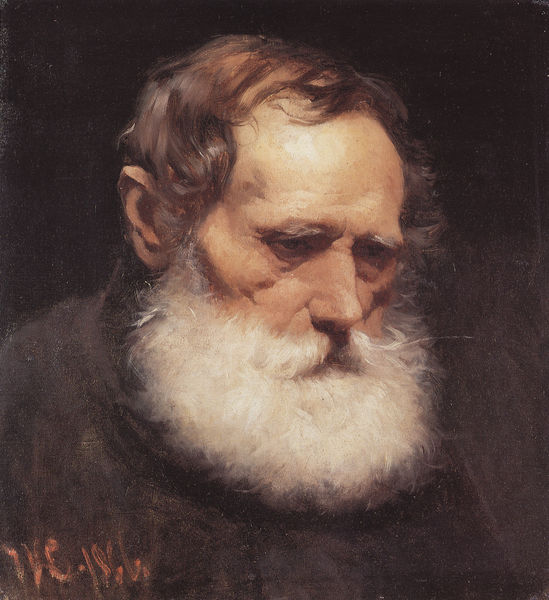
Titel: Weißbärtiger Alter, Kopfstudie
Künstler: Wilhelm Maria Hubertus Leibl
Standort: Köln
Institution: Wallraf-Richartz-Museum
Schlagwörter: dunkel, gemälde, haut, kopf, mann, weiß, impressionismus, ocker, braun, grau, haar, hell, hintergrund, licht, mund, nase, ohr, profil, raum, schwarz, stirn, blick, rot, beige, malerei, alt, bart, augen, barock, falten, gesicht, rembrandt, trauer, vollbart, bild, bildnis, niederlande, portrait, porträt, signatur, öl, sonne, haare, mantel, augenbrauen, ohren, potrait, rosa, traurig, wangen, ausdruck, falte, detail, ernst, barbe, datum, finster, glatze, homme, manteau, nez, oreille, rides, robe, nachdenklich, wange, augenbraue, ohrläppchen, bauer, alter, greis, philosoph, künstler, strich, buschig, mürrisch, trüb, ohrmuschel, selbstportrait, trübner, eingefallen, leibl, stirnglatze, halbprofil, runzeln, portät, narbe, schmerz, corinth, sombre, schütter, mönch, haaransatz, russe, classicisme, prophet, signature, rembrand, bärtiger, vieux, réalisme, rauschebart, visage, datiert, runzel, stirne, dunekl, orthodox, hare, noire, renaissance, schulterstück, gedrückt, schwermütig, tête, gewelltes haar, ergraut, barbu, brt, deprimiert, front, wilhelm leibl, vêtements, deprimierend, joues, réaliste, 1866, signé, âgé, patriarche, vélasquez, himme, dtail, soucieux, renaissance italienne, lichtet